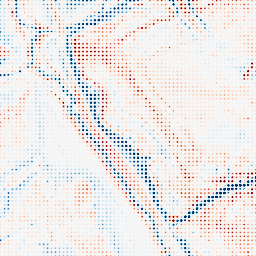
Category: trend_removal
Decomposition family: local_polynomial
Decomposition parameters: window_size: 21
degree: 3
Upsampling method: sinc_blackman
Upsampling parameters: scale: 8
kernel_size: 4
Upsampling scale: 8